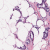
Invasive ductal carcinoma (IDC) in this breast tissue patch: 1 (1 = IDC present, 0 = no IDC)